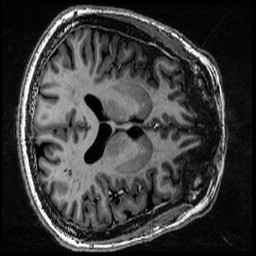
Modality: MP2RAGE
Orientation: axial
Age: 57
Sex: female
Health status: healthy